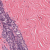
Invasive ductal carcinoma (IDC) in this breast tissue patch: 0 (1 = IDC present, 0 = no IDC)